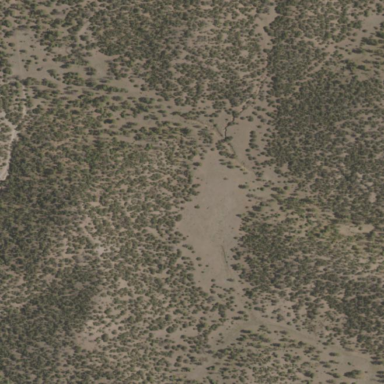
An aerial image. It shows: Area covered in scrub vegetation.